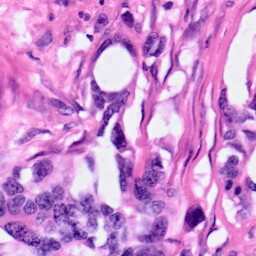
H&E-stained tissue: Pancreatic